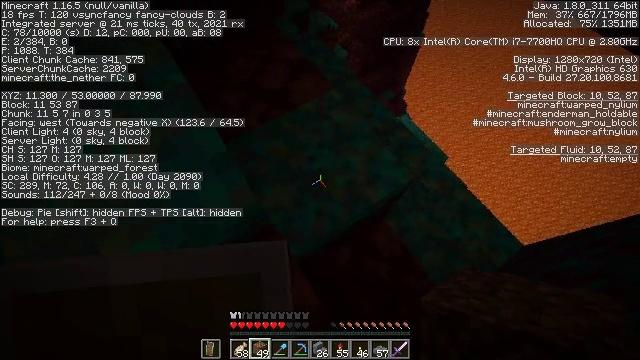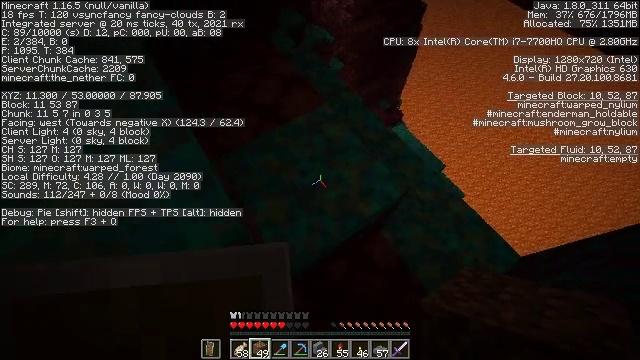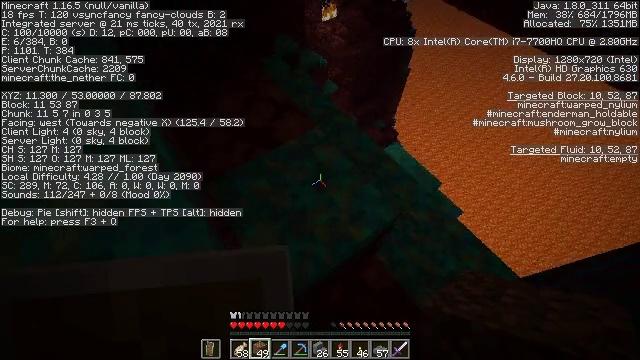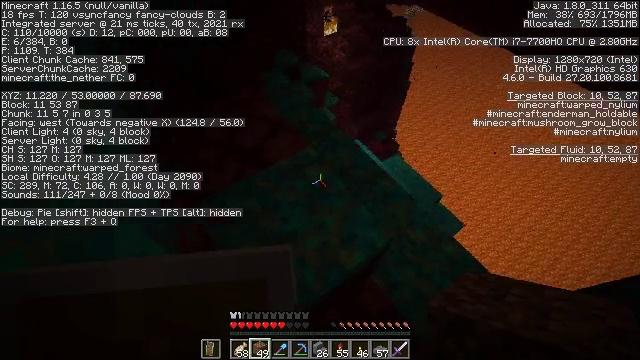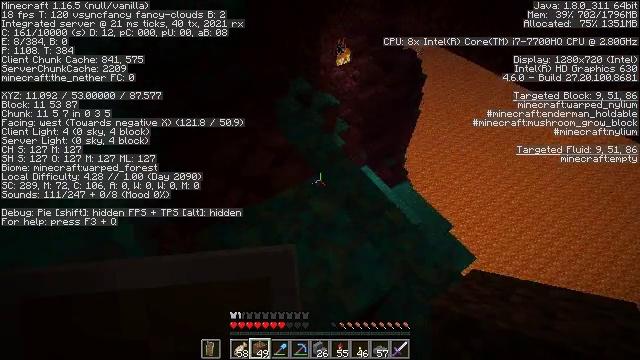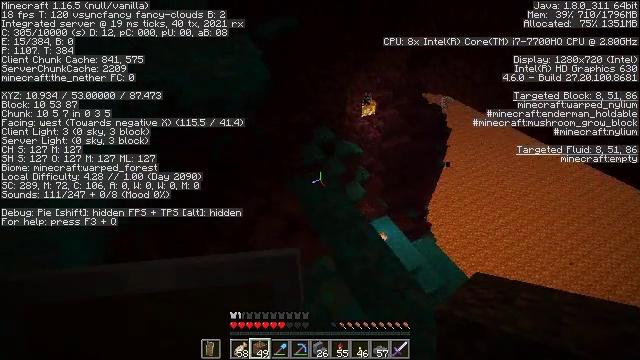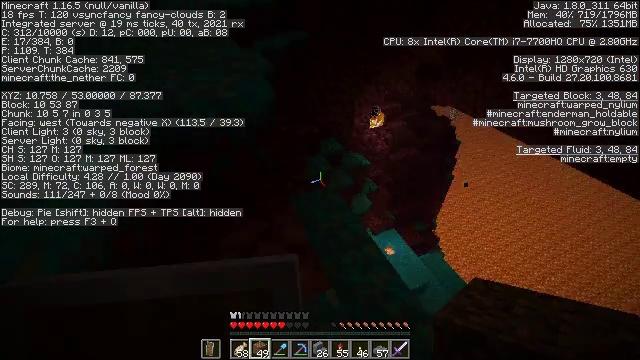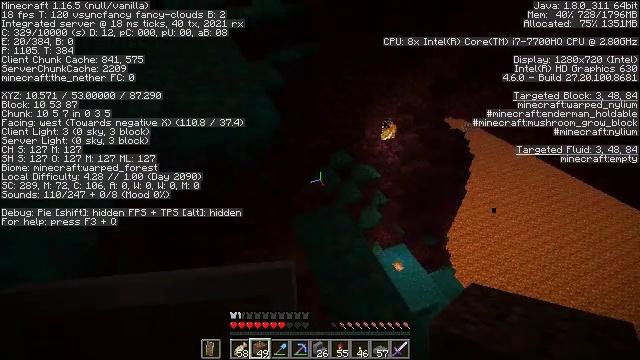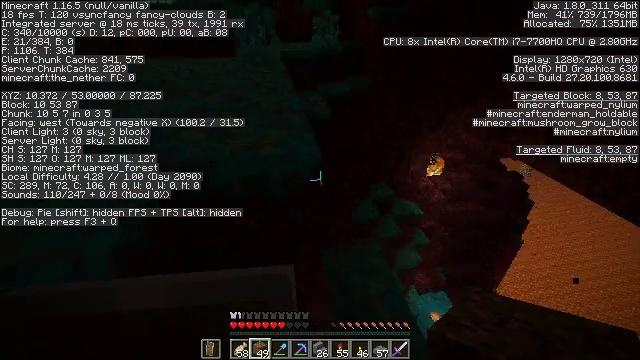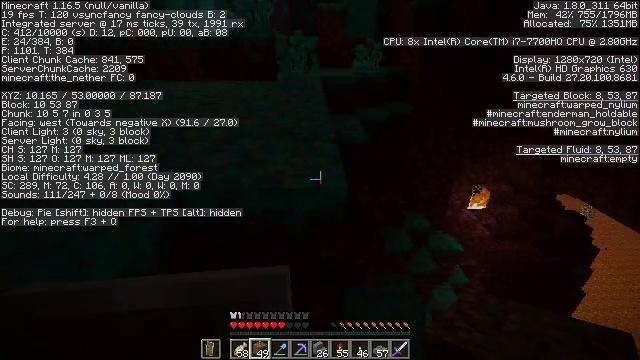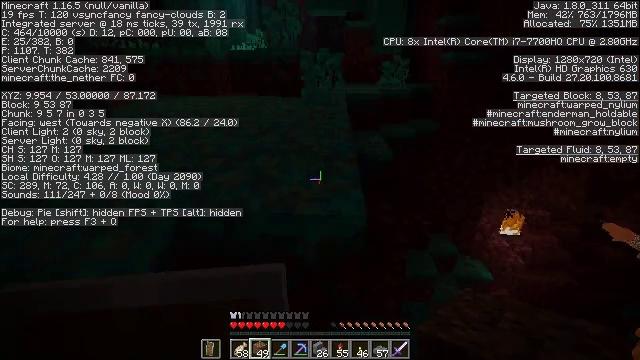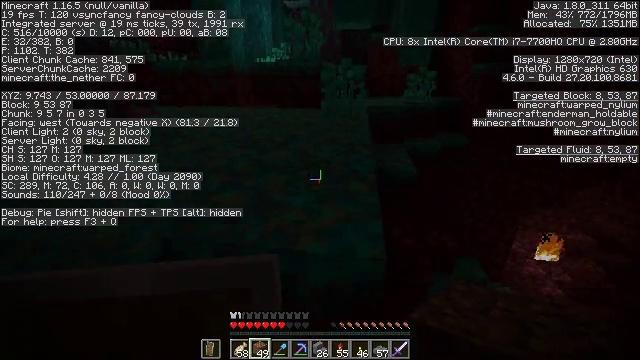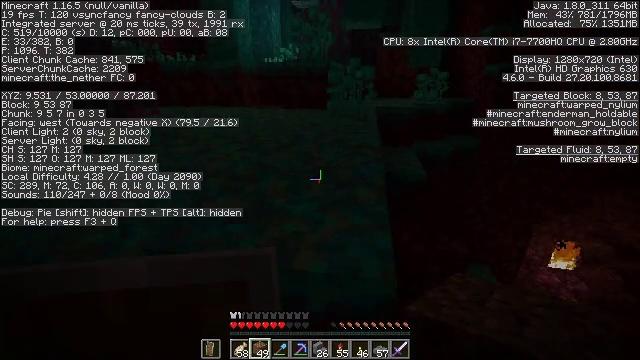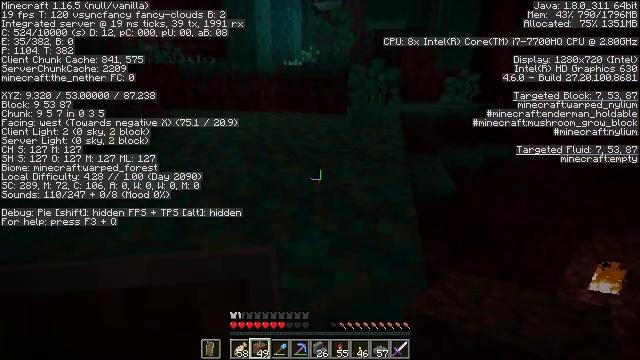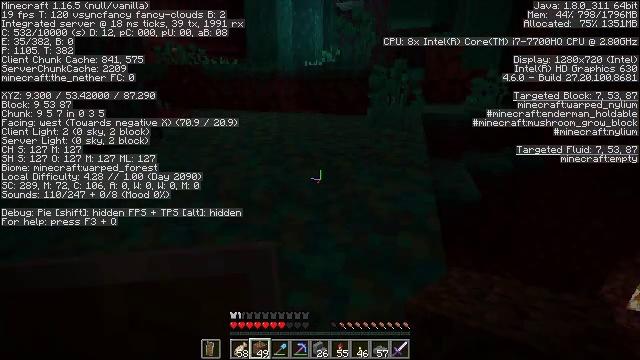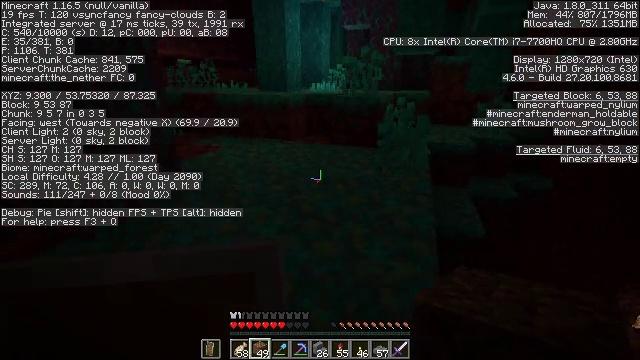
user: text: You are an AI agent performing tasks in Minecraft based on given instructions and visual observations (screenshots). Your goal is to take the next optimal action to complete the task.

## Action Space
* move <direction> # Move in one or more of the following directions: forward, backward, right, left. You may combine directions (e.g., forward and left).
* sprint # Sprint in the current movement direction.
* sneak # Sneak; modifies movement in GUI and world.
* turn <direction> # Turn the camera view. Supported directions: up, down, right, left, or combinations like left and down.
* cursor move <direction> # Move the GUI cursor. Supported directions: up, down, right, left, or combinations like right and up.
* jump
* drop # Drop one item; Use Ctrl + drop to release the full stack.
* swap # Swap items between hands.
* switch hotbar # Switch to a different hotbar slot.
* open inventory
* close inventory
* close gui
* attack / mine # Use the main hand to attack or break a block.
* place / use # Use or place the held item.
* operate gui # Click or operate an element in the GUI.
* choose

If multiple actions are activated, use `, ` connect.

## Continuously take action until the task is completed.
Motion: motion action
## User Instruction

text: Gather warped nylium from the ground.
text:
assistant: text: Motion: move forward, turn up
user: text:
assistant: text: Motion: move forward, turn right and up
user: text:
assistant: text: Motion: move forward, turn up
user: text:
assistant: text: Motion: move forward, turn left and up
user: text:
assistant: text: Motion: move forward, turn left and up
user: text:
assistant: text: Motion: move forward, turn left and up
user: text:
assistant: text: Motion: move forward, turn left and up
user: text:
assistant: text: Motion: move forward, turn left and up
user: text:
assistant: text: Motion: move forward, turn left and up
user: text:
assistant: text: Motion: move forward, turn left and up
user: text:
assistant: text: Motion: move forward, turn left and up
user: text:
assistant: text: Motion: move forward, turn left
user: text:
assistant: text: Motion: move forward, turn left
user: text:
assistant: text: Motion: move forward, turn left, jump
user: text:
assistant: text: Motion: move forward, turn left, jump
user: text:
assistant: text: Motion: move forward, jump
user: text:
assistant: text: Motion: move forward, turn right and up, jump
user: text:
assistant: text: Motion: move forward, turn right
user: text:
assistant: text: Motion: move forward
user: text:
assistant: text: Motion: move forward, turn right
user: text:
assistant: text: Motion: move forward
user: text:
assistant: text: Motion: move forward
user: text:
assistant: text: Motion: move forward
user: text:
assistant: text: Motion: move forward
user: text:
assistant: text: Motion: move forward, turn right
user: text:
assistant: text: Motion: move forward, turn right
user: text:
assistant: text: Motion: move forward
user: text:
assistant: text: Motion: move forward
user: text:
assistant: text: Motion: move forward
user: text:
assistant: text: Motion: move forward, turn right